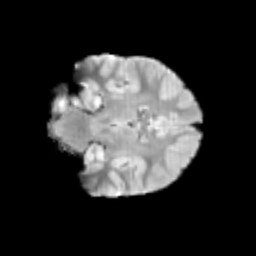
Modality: T2w
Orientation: coronal
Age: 9
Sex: male
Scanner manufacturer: siemens
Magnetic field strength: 3 T
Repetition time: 3.8 s
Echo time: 0.07 s